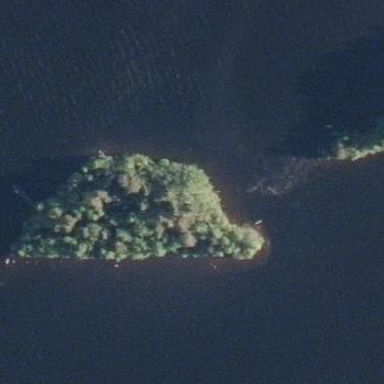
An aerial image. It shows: Islet covered with woodland.